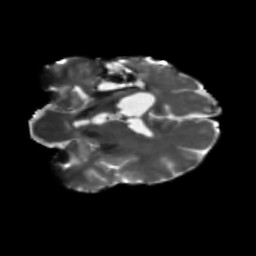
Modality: T2w
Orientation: coronal
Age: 42
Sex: male
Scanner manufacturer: siemens
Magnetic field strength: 3 T
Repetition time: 5.47 s
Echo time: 0.0854 s